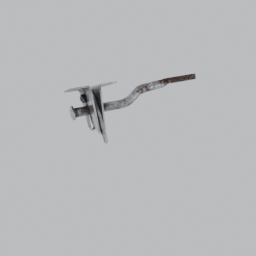
Label: tools